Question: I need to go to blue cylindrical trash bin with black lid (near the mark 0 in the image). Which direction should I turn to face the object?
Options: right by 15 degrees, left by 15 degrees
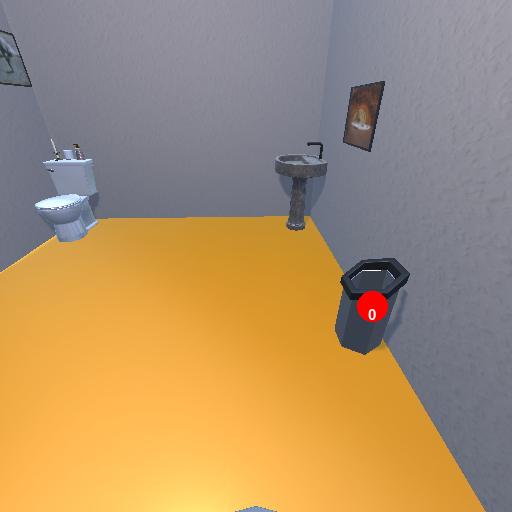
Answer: right by 15 degrees